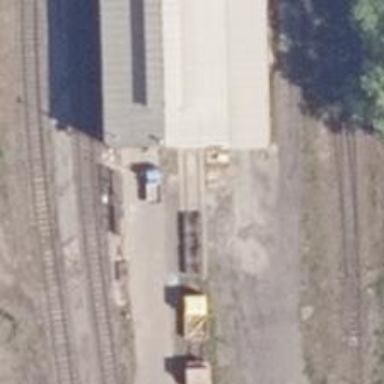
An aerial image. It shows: Railway spur service.